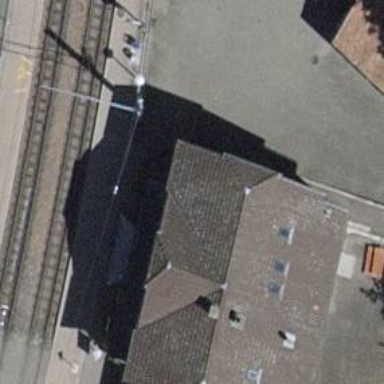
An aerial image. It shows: Building with half-hipped roof.